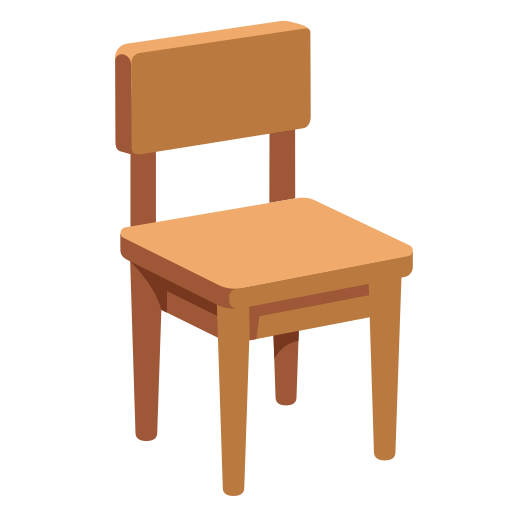
Emoji: 🪑